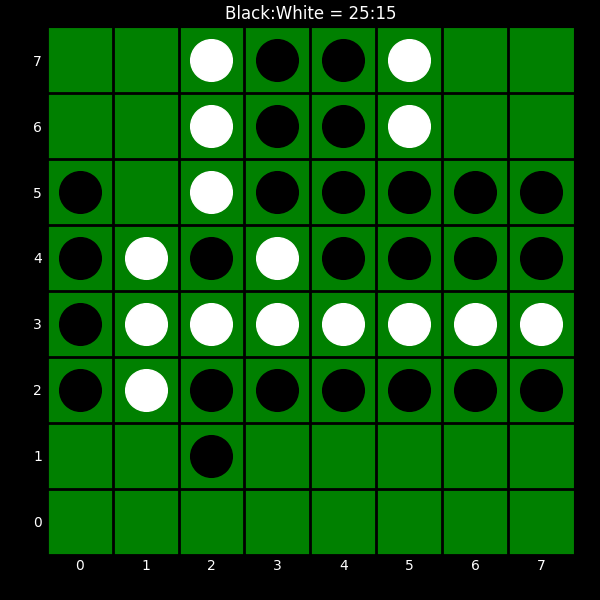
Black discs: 25
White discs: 15